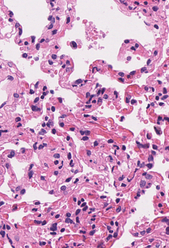
Tumor epithelial tissue: no
Tumor-associated stroma tissue: no
Normal tissue: yes